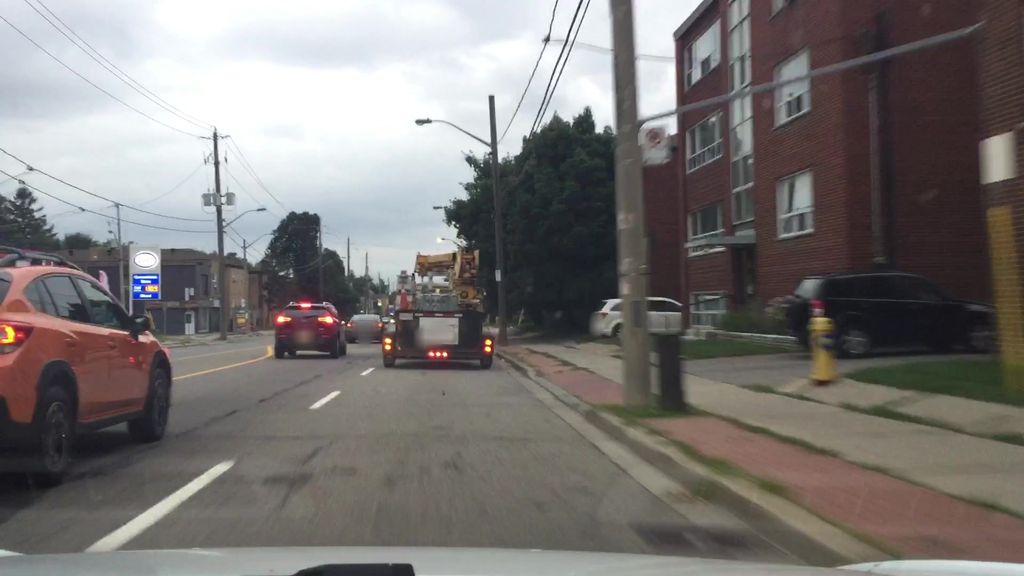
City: toronto